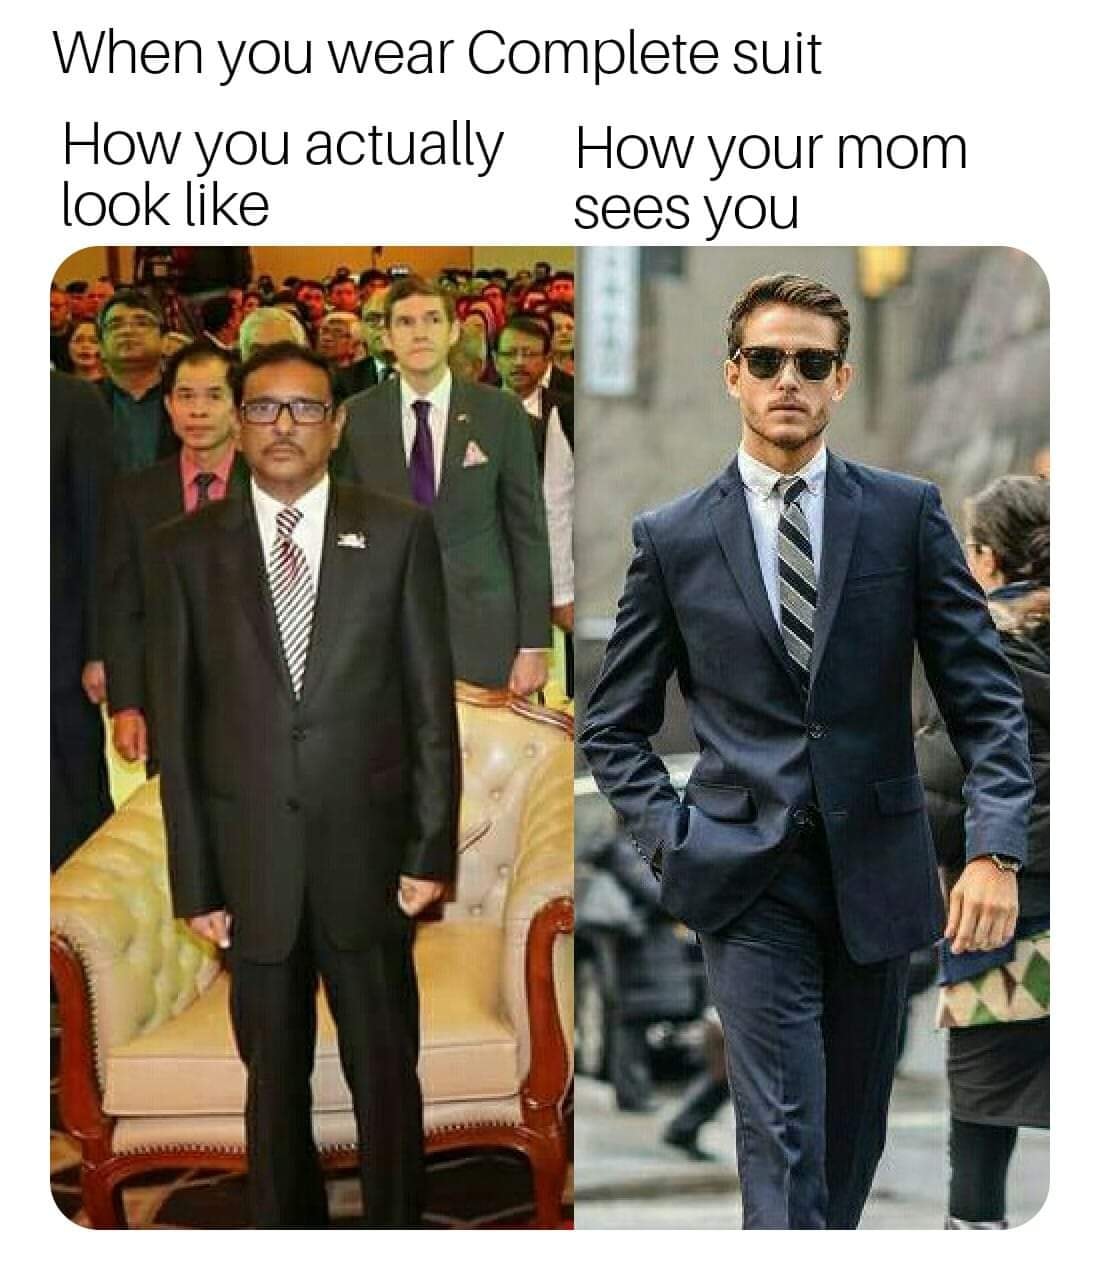
Caption: When you wear Complete suit    How you actually look like     How your mom sees you
Label: non-hate